Question: I'm self learning R using a book called "Discovering Statistics using R" and I'm playing around with making graphs as there's quite a lot to learn regarding programming the aesthetics.
The book doesn't really say more than this and I can't find an example on google of a function like the one below. So I'm wondering how to plot this function which is a bit more complex. The example I've got is this:

I've looked through a few plotting questions on here but they don't cover a function like this.
I know how to create a simple plot and a legend etc, but how can this function be plotted in R?
Thanks in advance.
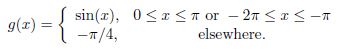
Answer: '''
# create a function
myfun <- function(x)
ifelse((0 <= x & x <= pi) | ((-2 * pi) <= x & x <= -pi), sin(x), -pi / 4)
# plot a curve
curve(myfun, from = -10, to = 10)
'''